Question: Let's suppose plate tectonics is wrong and our planet Earth has expanded over time, the continents being the remnants of a crust that once covered the entire surface of a smaller planet, the oceans floors being extruded mantle, a manifestation of expansion.
<URL>
<URL>
It is difficult to visualize how everything would have looked like on a smaller Earth. Well, some people have made visualizations, but what about calculations?
Unfortunately, my experience is exclusively in Boring Business Brogramming. So when thinking about whether a development such as <URL> is possible, I don't even know how to approach this problem.
Given today's Earth and geometrical data - a sphere (kind of), surface fragments (continents, polygons?) - would it be possible to retro-calculate the Earth to a smaller size, considering certain constraints (continents cannot be arbitrarily deformed) in order to find out whether a given movement story for expansion makes sense geometrically?
How would you go about doing it? Concepts, approaches? Tools, techniques? Sources for geo data?
An important factor to take into account in reverse engineering the Earth to a former continental configuration on a smaller planet is <URL> will have to be removed first because we they weren't there.

So these measurements significantly constrain the problem of surface reconfiguration on a shrinking sphere. Still, I'm clueless as to the geometry to use in such a problem.
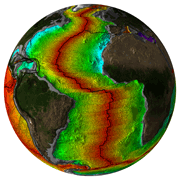
Answer: From how I understand your problem, the surface areas of all today's continents would be the same in any given time, while the total surface area of Earth would shrink as you move back in time. Right?
So the question is whether the continents can be placed on the Earth so that their total surface area does not exceed the total surface area of Earth for that moment in time. And there are some constraints to this problem: you cannot make the continents jump from one hemisphere to the other in a short period of time, for example. So you'd have to take the incremental movement of continents into account.
Tricky one. The closest problem that's related to this is probably <URL> makes it a pretty hard one.